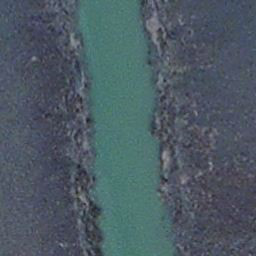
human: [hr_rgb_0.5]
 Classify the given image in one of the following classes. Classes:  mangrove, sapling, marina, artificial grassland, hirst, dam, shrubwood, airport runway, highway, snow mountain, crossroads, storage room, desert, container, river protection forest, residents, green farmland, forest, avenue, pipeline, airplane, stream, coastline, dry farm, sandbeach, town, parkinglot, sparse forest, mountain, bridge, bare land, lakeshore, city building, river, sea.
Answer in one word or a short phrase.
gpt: stream